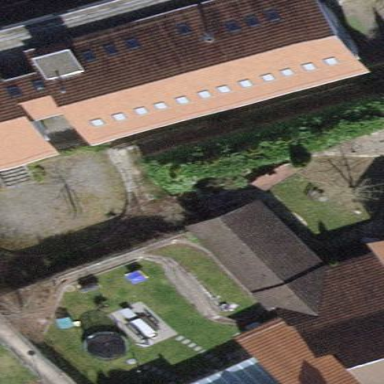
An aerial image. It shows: School building.